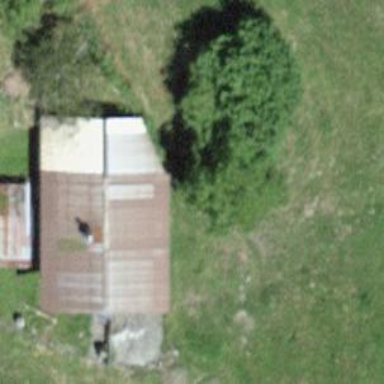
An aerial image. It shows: Cabin is depicted in the image.